Interaction volume radius: 10 \u00c5
Interaction volume height: 20 \u00c5
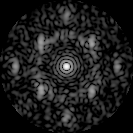
Disorder parameter: 0.5721